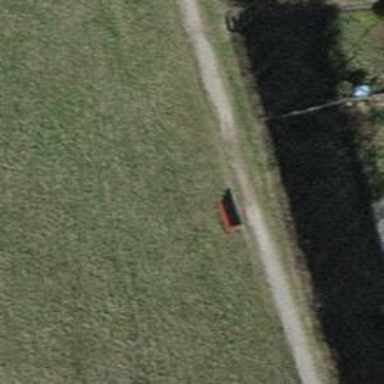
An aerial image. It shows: Brown bench in the vicinity.